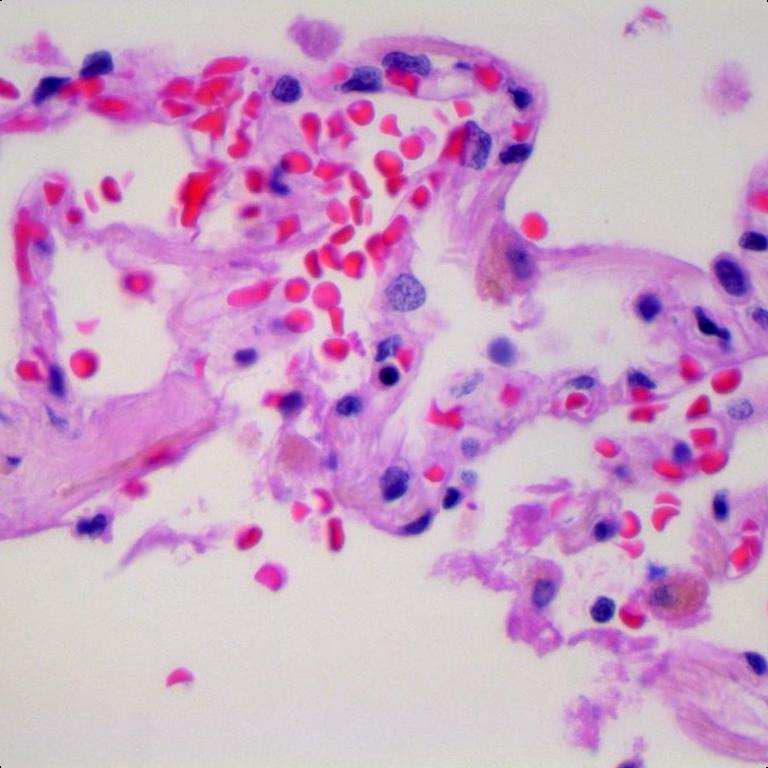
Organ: lung
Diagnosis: benign